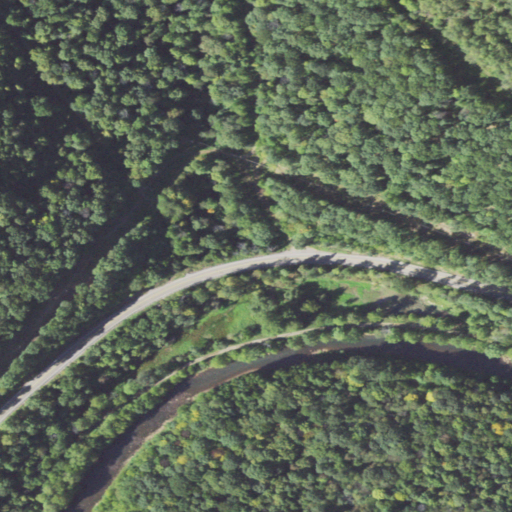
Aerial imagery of valley in Pennsylvania named Crooked Bridge Hollow containing deciduous forest, mixed forest, open development, woody wetlands, and herbaceous wetlands